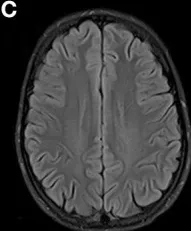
Brain imaging at 3 Tesla MRI (T2 FLAIR weighted) on three different levels.
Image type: radiology (mri)